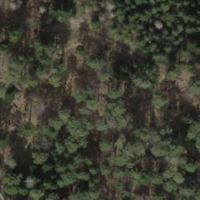
EUNIS habitat code: 43
Species observed at this site:
Cyclamen purpurascens